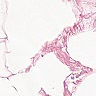
Metastatic tissue present: no